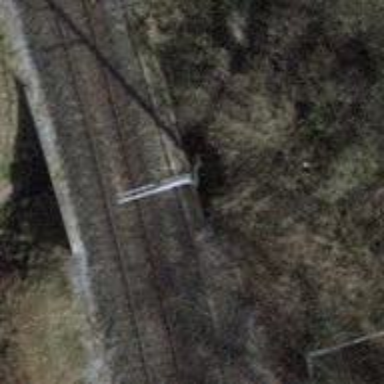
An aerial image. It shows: Footway with gravel surface passing through tunnel.